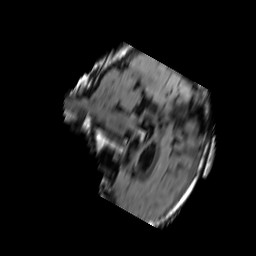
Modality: FLAIR
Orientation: sagittal
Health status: ill
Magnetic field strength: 3 T